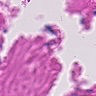
Metastatic tissue present: no